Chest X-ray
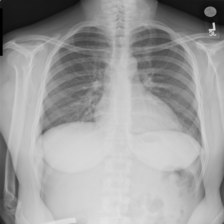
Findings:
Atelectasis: negative
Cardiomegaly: negative
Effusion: negative
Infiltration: positive
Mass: negative
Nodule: negative
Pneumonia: negative
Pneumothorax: negative
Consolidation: negative
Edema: negative
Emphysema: negative
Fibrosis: negative
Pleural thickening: negative
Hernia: negative